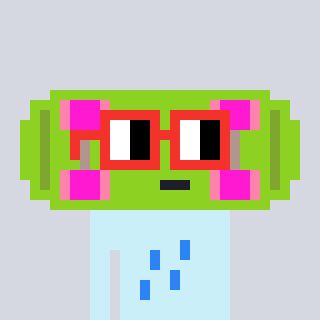
a pixel art character with square red glasses, a skateboard-shaped head and a cold-colored body on a cool background